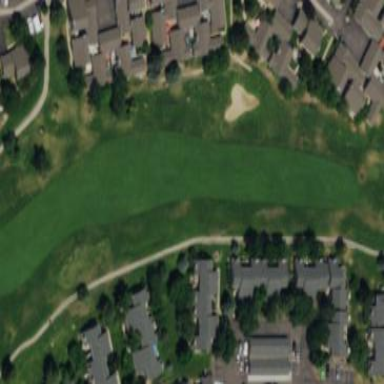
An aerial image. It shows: Well-maintained golf fairway on recreational ground dedicated to golf. The grass on the fairway is nicely mown.